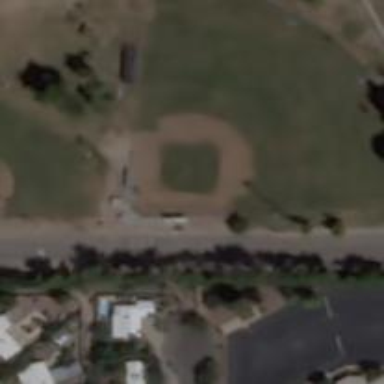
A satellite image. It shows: Baseball pitch for leisure and sports activities.